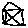
Label: house